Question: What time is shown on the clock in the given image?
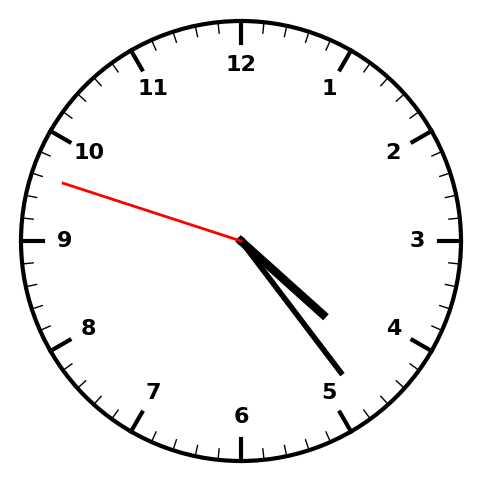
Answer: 04:23:48